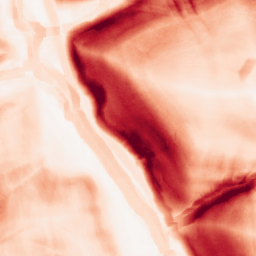
Category: morphological
Decomposition family: morphological_gradient
Decomposition parameters: size: 10
shape: square
Upsampling method: fft_zeropad
Upsampling parameters: scale: 2
Upsampling scale: 2